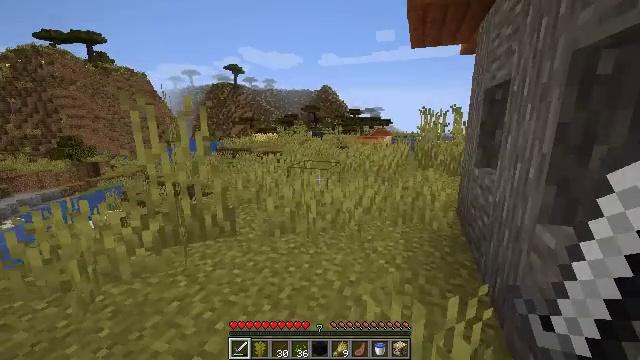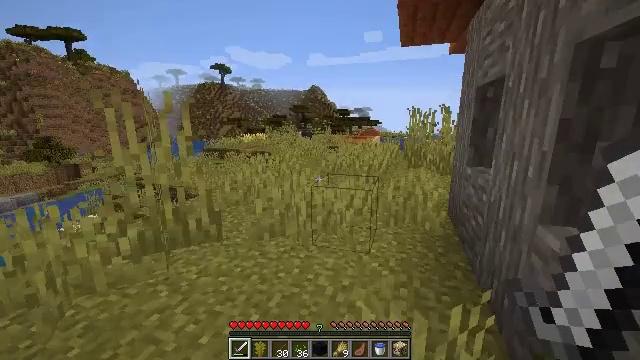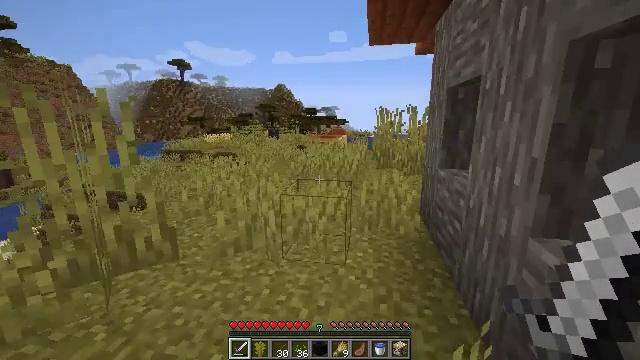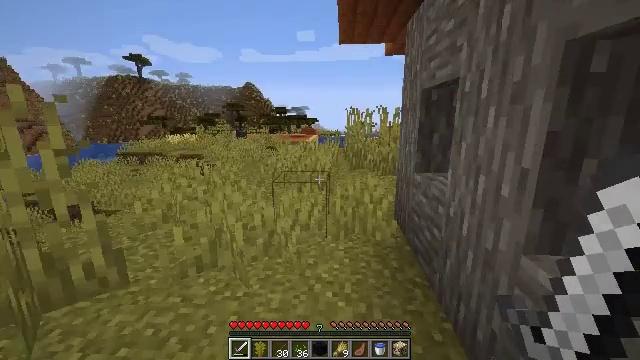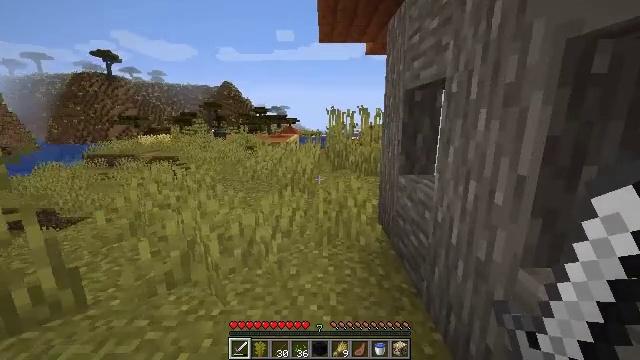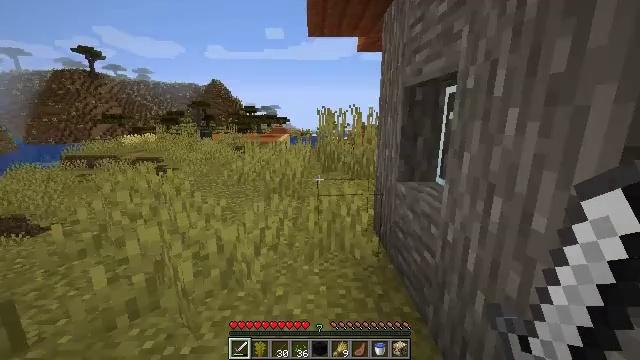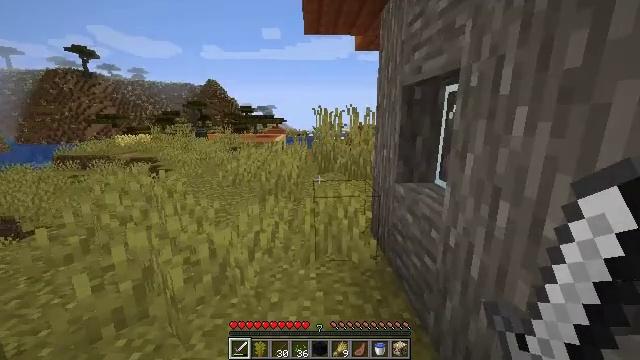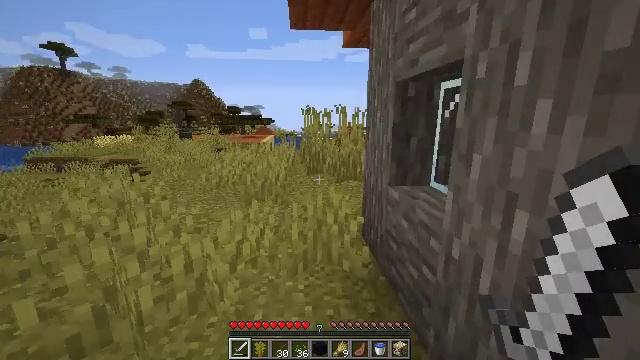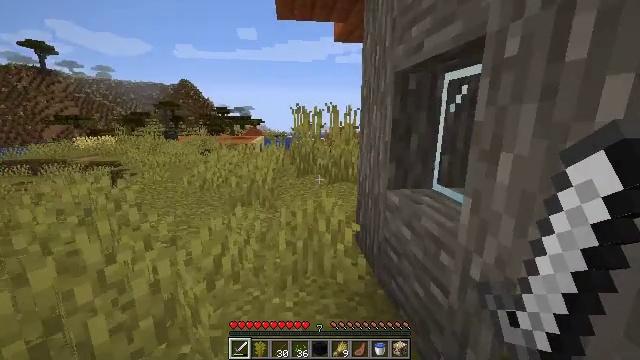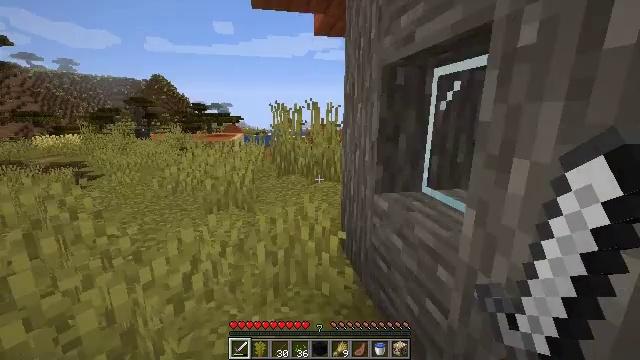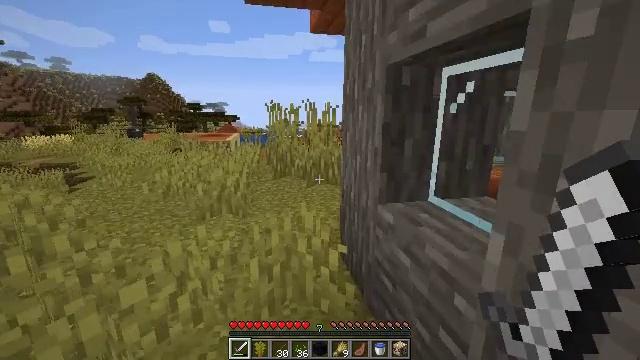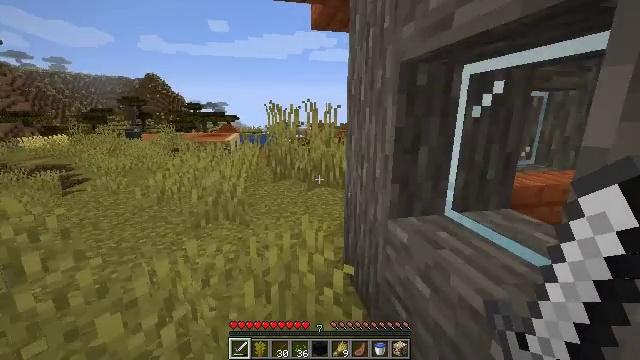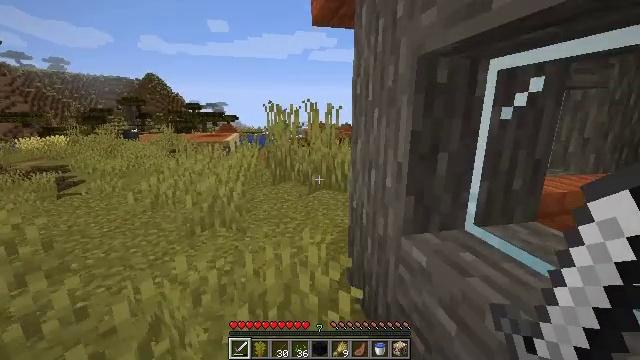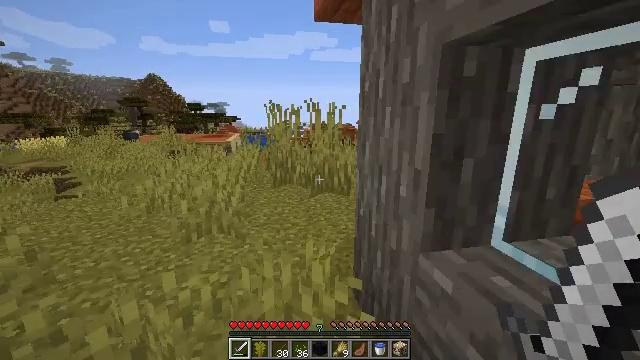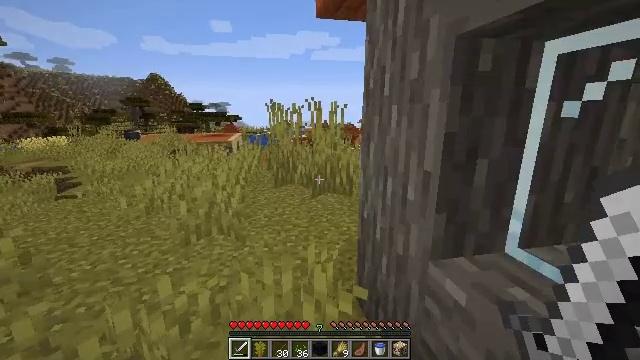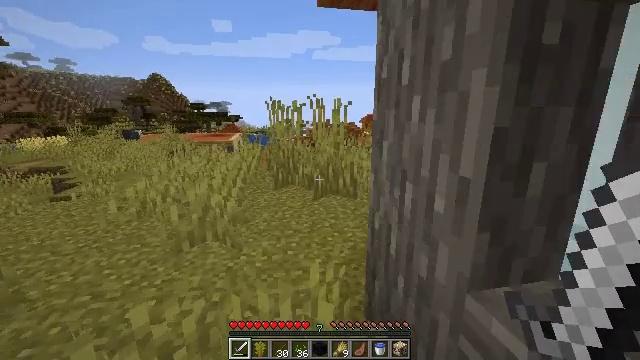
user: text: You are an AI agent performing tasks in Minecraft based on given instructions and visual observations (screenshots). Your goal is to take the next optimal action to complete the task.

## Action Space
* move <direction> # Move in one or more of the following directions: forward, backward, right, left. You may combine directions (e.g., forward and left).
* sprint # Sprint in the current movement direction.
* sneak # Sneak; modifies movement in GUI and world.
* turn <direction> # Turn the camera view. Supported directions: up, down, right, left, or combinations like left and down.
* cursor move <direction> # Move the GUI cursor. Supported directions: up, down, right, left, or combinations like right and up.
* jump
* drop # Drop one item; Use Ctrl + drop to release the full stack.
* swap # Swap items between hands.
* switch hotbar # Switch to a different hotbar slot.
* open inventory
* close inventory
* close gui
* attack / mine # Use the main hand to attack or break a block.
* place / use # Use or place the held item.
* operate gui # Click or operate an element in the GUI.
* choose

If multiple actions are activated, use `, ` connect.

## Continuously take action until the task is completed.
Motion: motion action
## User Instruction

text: Collect a hay block for crafting.
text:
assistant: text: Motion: move forward, turn right
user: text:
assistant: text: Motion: move forward, turn right
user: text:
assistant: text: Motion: move forward, turn right
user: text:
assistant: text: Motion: move forward, turn right
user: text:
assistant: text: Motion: move forward, turn right
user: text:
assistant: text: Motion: move forward
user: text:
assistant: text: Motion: move forward, turn right
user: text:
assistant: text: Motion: move forward, turn right
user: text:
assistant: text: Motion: move forward, turn right
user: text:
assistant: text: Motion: move forward
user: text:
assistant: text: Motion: move forward
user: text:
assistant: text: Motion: move forward
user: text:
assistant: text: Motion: move forward
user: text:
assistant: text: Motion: move forward
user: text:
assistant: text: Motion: move forward
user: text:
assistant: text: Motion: move forward
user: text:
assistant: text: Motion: move forward
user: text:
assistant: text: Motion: move forward
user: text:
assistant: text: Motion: move forward
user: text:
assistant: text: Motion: move forward
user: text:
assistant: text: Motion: move forward
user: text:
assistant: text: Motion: move forward, turn right
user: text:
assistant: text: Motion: move forward, turn right
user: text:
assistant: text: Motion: move forward, turn right
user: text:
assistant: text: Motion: move forward, turn right
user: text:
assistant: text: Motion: move forward, turn right
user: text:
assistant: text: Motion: move forward
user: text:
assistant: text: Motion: move forward
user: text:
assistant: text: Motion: move forward
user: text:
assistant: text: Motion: move forward